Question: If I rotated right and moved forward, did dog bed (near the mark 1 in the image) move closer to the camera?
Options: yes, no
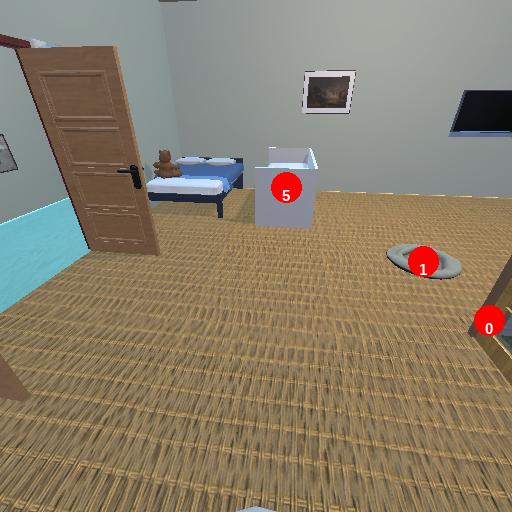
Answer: yes